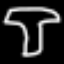
Label: mushroom